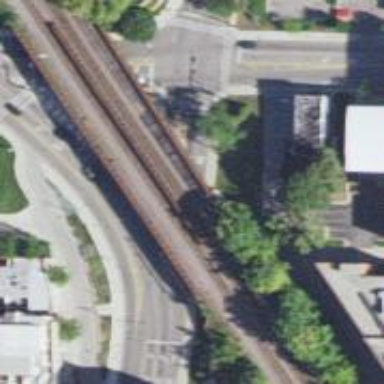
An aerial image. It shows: Viaduct bridge over railway tracks.